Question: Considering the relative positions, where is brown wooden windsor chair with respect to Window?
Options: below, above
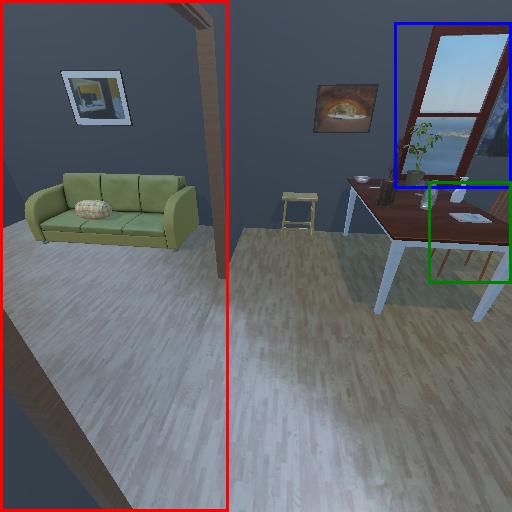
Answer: below